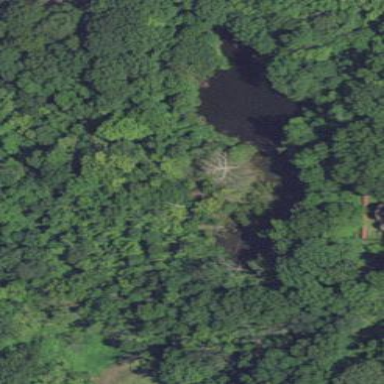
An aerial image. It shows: Serene pond surrounded by nature.